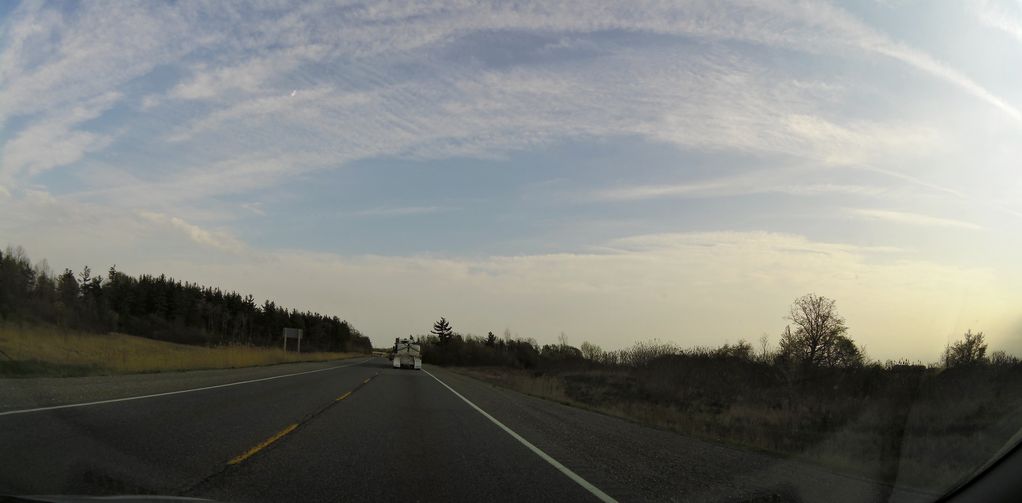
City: hamilton